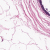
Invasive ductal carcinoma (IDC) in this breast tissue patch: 0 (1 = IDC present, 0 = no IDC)